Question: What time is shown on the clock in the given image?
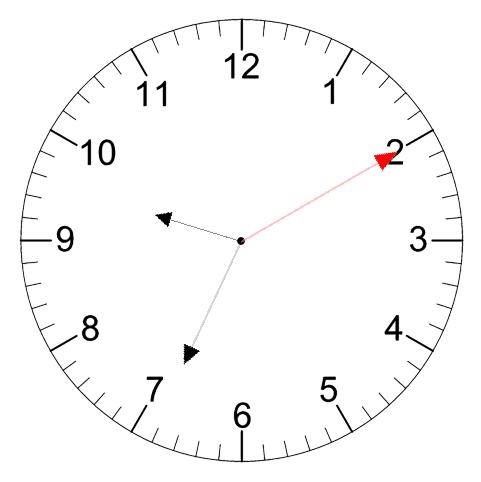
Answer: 09:34:10